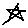
Label: star